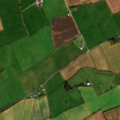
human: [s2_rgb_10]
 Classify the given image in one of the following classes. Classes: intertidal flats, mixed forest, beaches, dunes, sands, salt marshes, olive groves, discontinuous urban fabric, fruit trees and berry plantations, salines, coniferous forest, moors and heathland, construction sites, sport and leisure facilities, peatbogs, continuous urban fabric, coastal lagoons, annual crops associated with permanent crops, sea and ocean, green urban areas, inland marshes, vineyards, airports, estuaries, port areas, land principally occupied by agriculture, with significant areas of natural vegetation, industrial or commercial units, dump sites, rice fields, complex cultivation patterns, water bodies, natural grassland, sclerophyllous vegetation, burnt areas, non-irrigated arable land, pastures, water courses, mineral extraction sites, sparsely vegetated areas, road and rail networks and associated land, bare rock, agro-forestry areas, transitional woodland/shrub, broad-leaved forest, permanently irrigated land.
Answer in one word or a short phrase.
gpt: non-irrigated arable land, complex cultivation patterns, coniferous forest